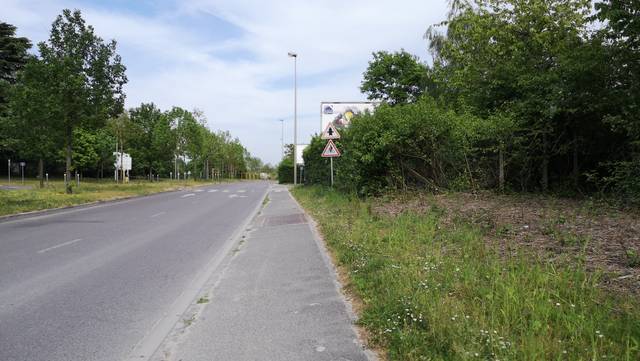
Region: France
Coordinates: 47.923, 1.931